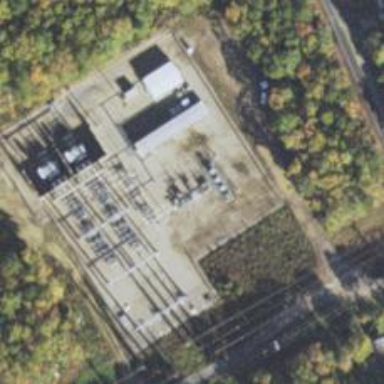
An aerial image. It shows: Switch used for power control.